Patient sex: M
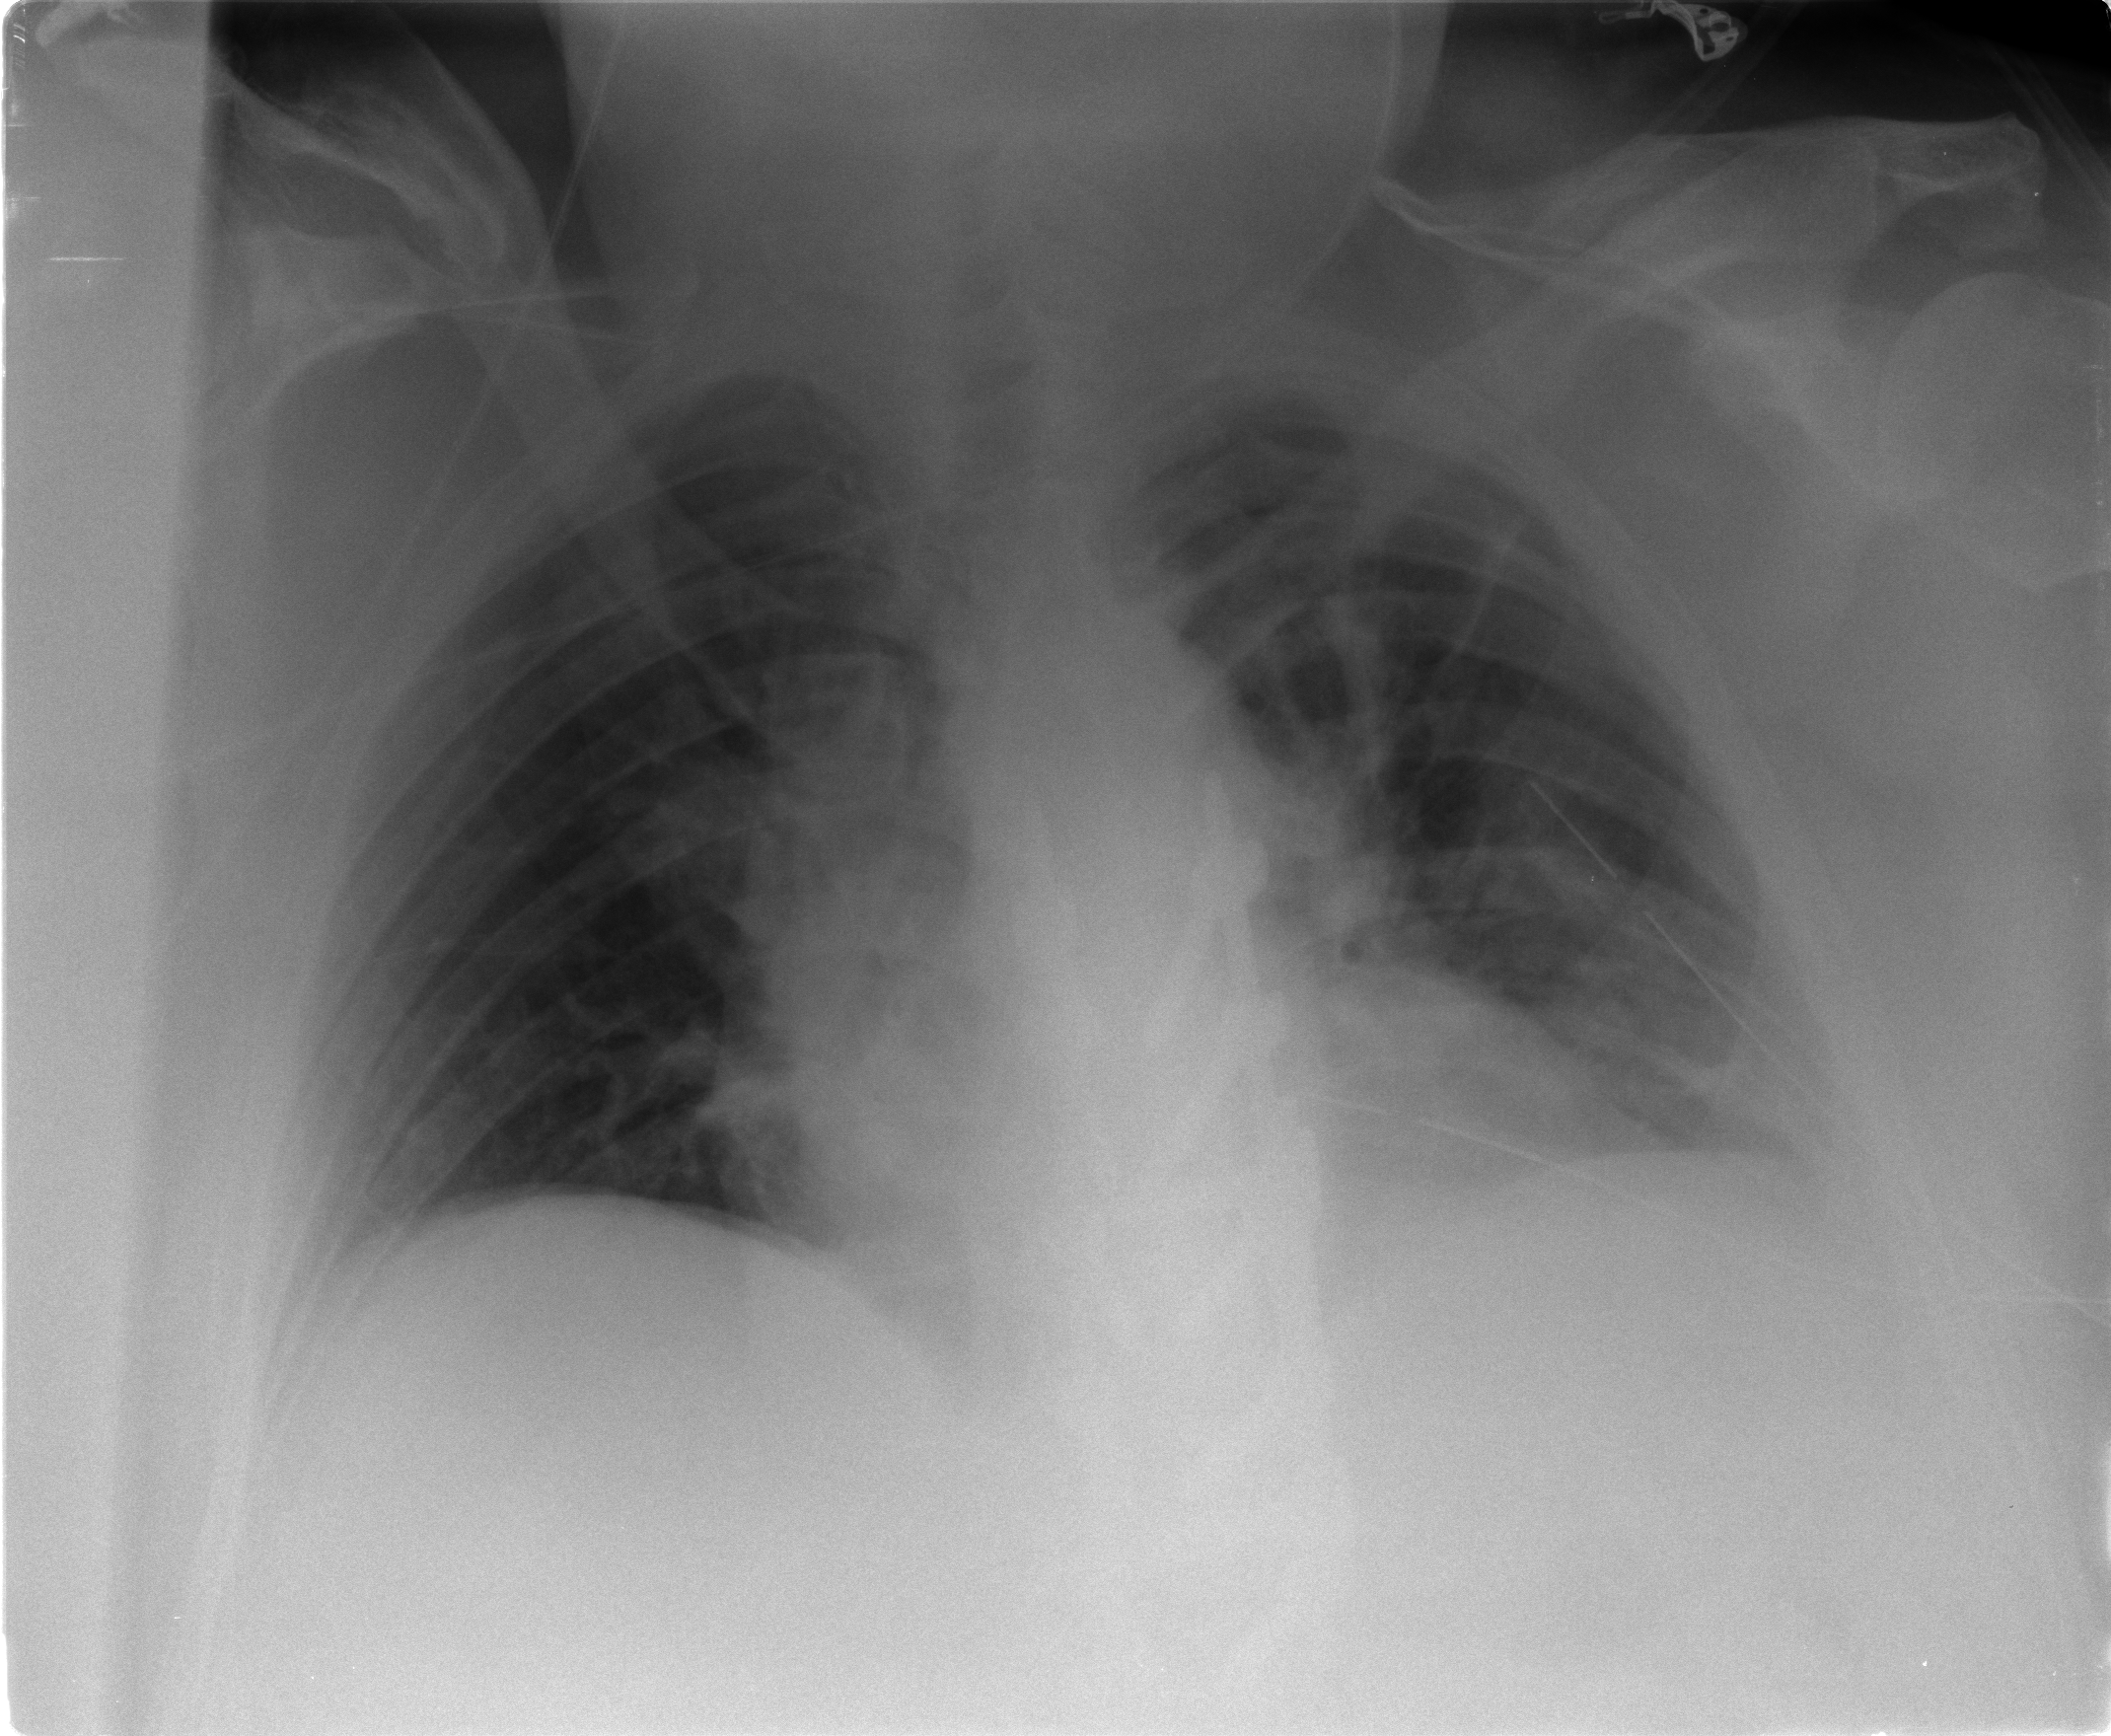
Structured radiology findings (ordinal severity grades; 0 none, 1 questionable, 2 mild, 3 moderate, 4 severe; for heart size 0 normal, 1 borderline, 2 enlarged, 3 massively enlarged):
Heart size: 2
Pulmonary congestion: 2
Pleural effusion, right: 0
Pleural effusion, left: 1
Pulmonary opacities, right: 1
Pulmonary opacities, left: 1
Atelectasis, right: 0
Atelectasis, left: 1